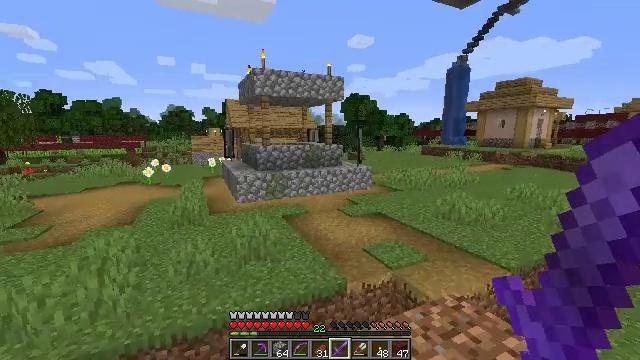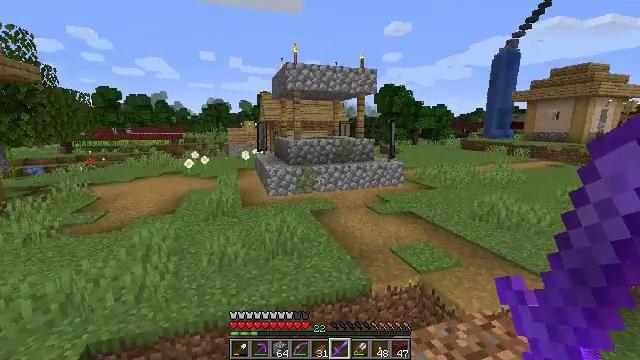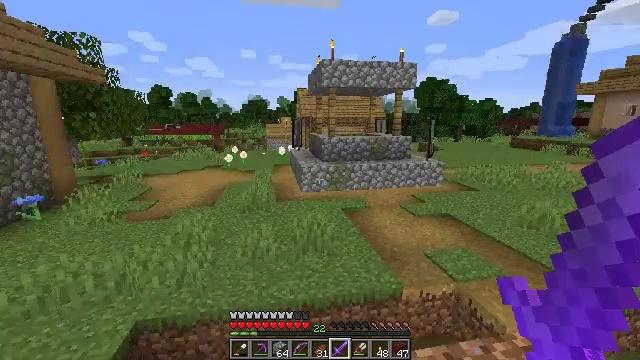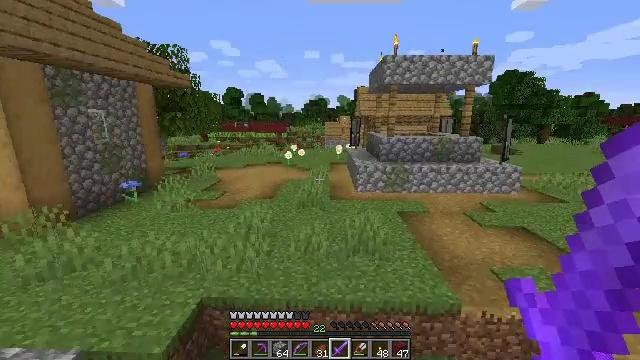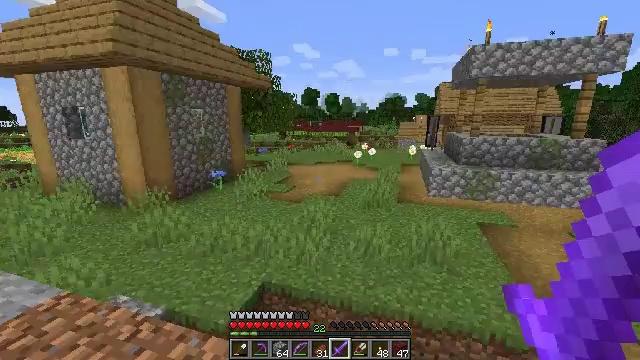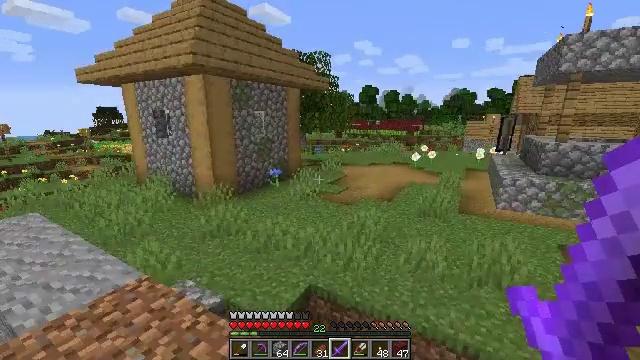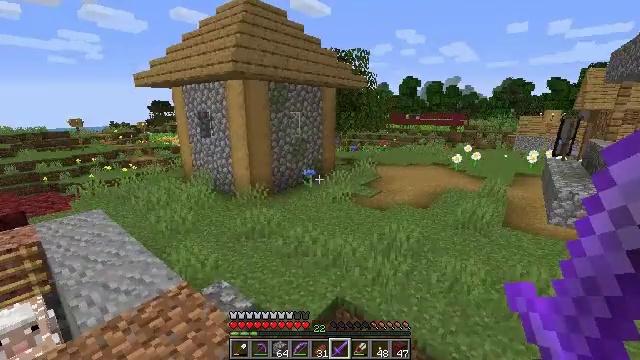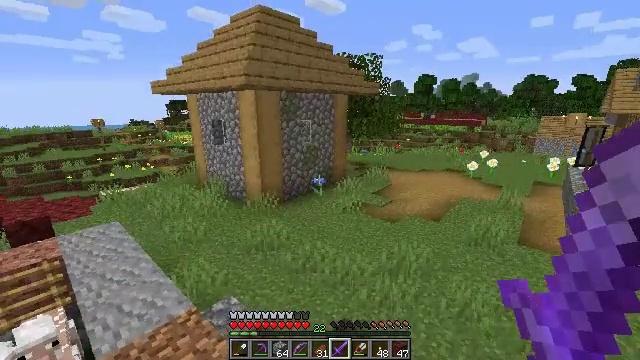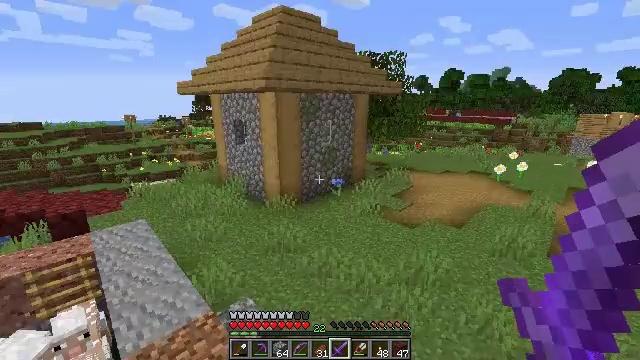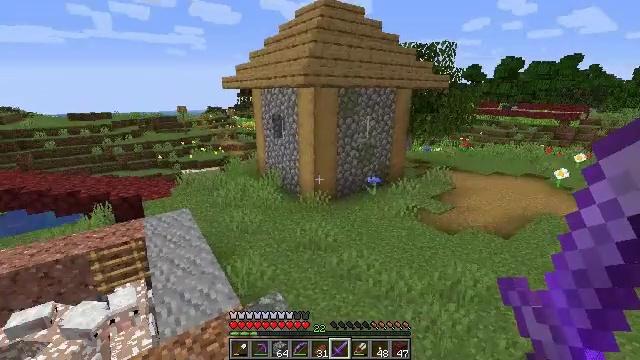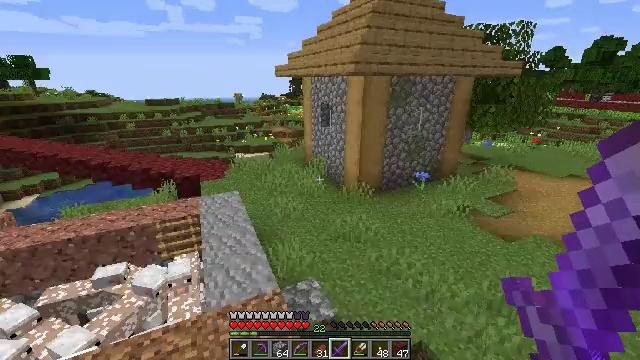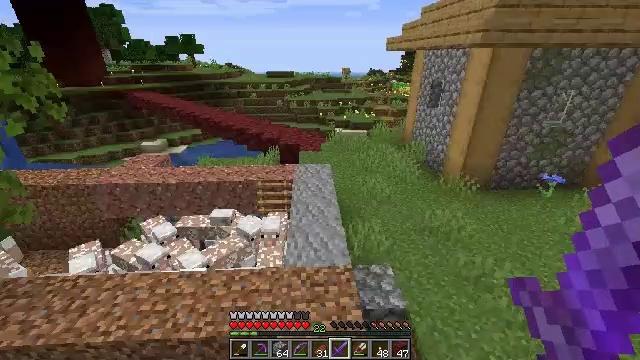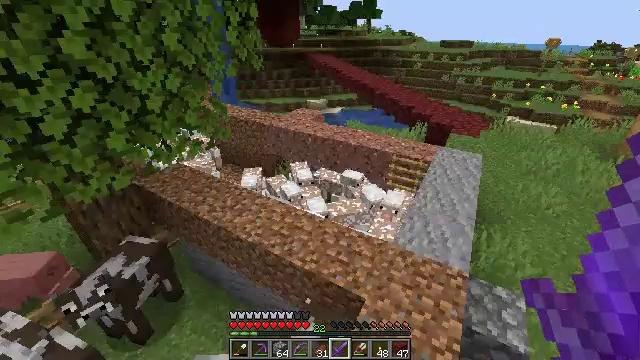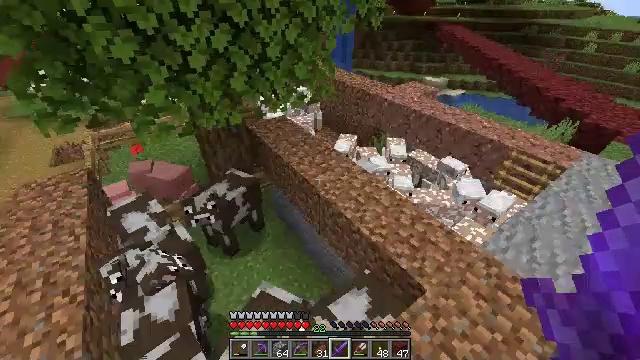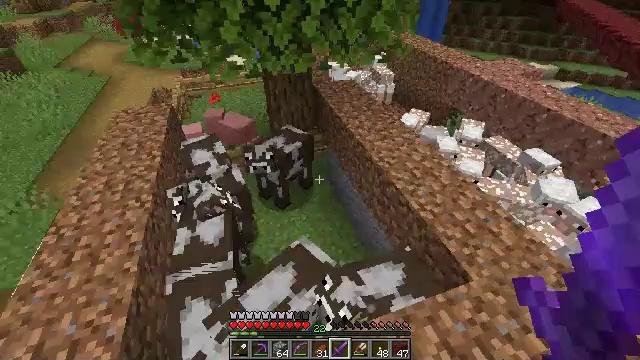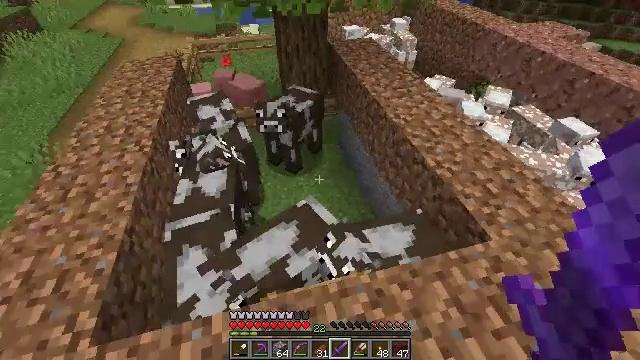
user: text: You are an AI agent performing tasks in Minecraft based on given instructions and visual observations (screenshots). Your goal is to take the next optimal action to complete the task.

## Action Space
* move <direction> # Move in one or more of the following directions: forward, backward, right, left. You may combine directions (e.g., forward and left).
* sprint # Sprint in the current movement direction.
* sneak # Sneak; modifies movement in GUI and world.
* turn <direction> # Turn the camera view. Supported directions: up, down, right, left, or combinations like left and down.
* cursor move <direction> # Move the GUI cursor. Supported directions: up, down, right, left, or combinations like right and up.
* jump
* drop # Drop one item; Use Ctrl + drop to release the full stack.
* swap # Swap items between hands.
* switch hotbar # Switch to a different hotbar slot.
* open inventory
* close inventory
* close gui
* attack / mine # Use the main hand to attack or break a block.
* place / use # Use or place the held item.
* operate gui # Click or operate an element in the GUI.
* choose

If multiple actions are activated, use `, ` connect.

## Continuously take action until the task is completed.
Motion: motion action
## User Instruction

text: craft item air
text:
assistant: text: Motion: move forward, turn left and down, jump
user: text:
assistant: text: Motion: move forward, turn left, jump
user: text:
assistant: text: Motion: move forward, turn left, jump
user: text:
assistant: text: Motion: move forward, turn left, jump
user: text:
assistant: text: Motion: move forward, turn left, jump
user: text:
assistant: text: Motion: move forward, turn left and down
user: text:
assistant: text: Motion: move forward, turn left
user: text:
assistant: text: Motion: move forward, turn left
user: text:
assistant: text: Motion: move forward, turn left and down
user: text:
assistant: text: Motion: move forward, turn left and down
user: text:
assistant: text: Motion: turn left and down
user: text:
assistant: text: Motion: turn left and down
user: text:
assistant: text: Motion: turn left and down
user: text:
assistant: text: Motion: turn left and down
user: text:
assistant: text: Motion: turn left and down
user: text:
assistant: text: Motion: turn right
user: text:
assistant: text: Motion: turn right
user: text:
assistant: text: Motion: no_op
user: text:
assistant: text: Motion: no_op
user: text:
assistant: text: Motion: turn right
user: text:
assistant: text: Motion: turn left and down
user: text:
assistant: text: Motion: turn left and down
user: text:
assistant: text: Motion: turn left
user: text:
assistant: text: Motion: no_op
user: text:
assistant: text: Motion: turn left
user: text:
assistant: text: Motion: turn left
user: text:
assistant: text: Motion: turn left
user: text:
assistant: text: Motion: no_op
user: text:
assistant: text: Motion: no_op
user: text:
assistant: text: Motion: move forward and move right